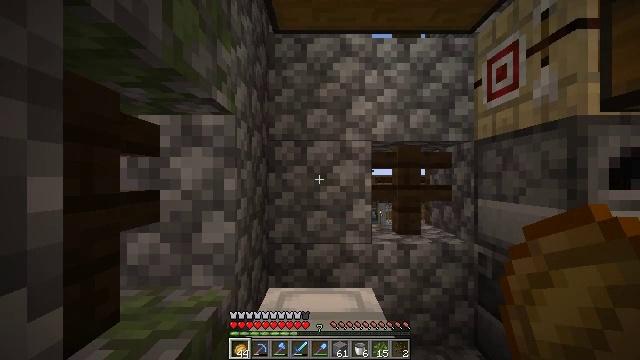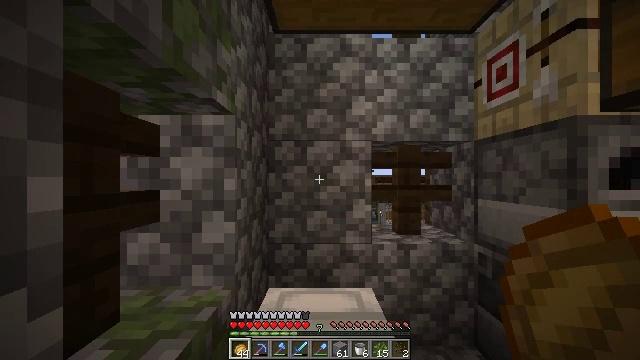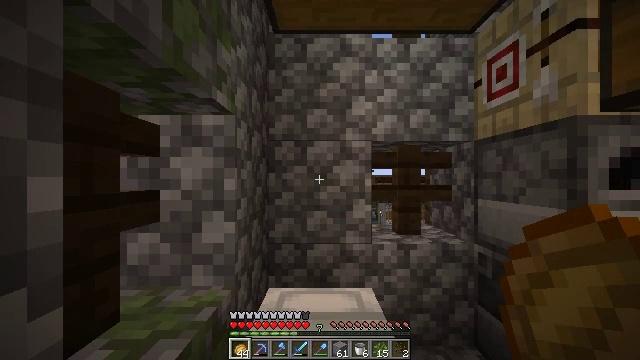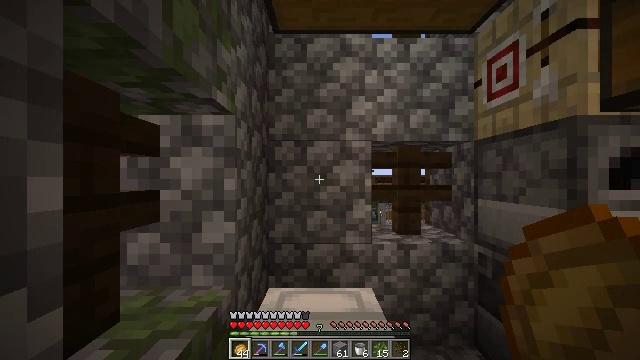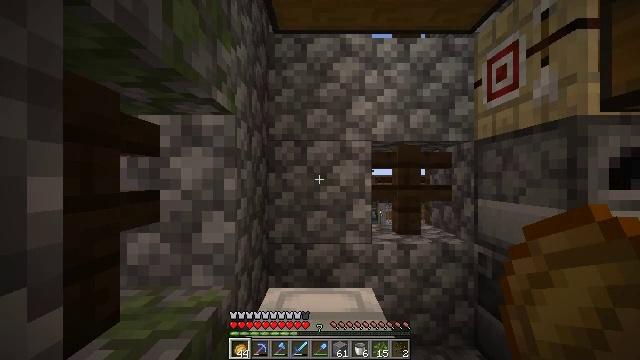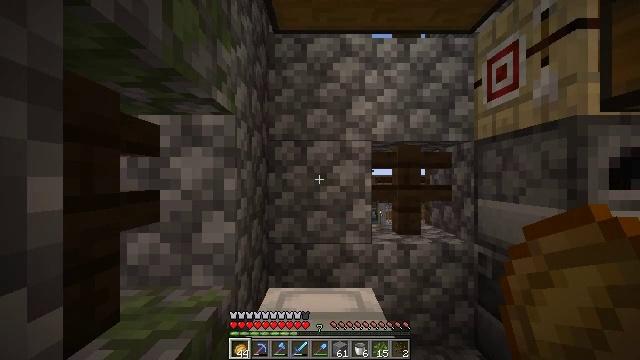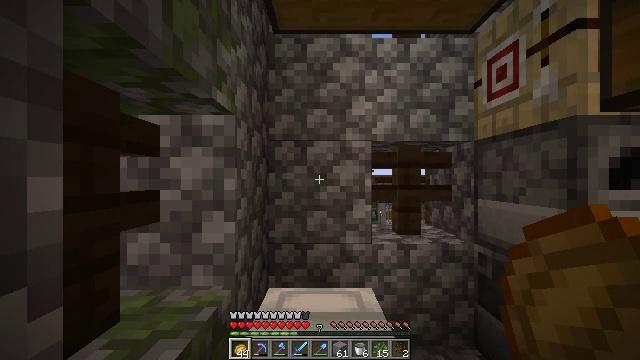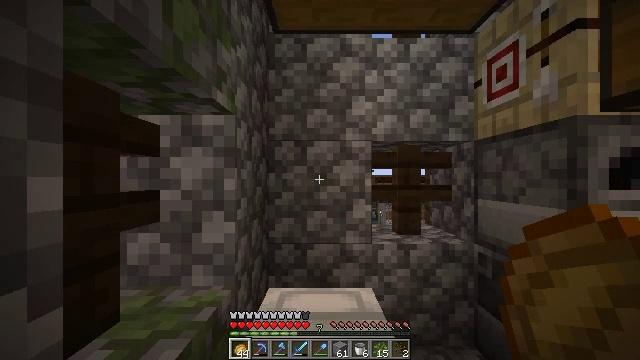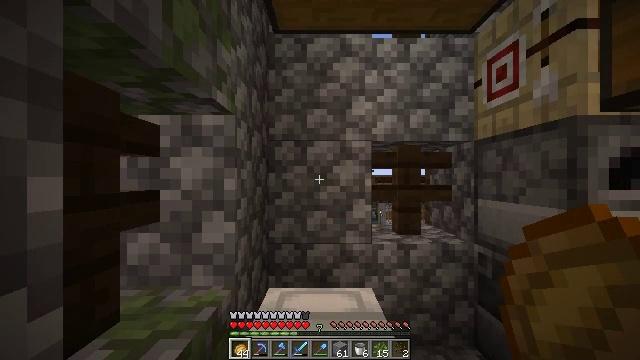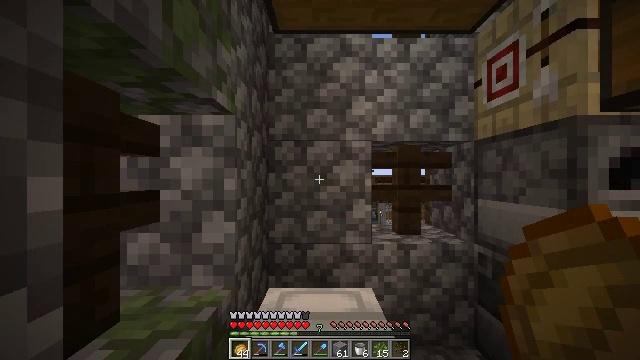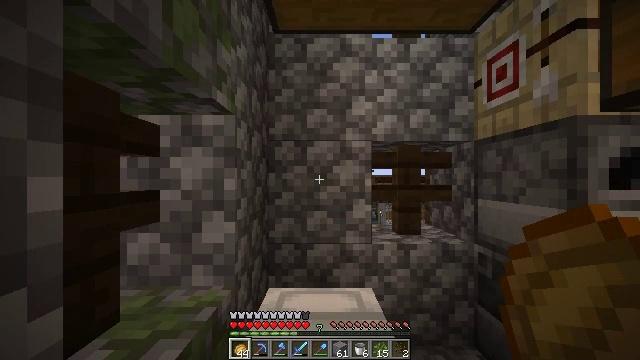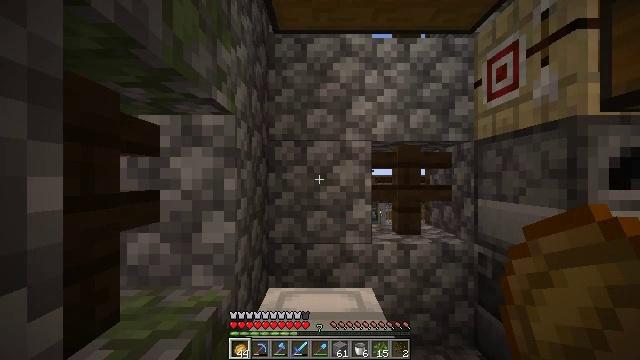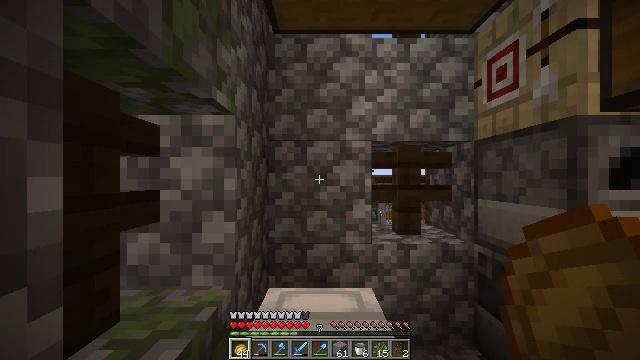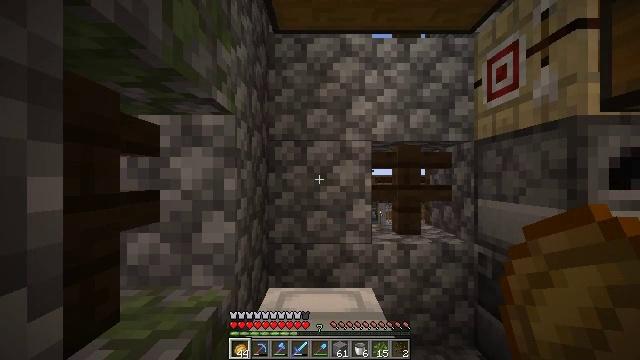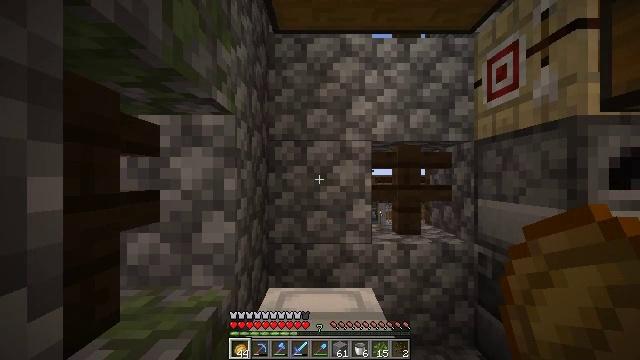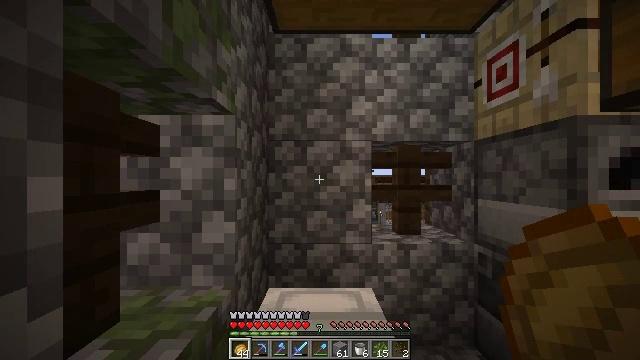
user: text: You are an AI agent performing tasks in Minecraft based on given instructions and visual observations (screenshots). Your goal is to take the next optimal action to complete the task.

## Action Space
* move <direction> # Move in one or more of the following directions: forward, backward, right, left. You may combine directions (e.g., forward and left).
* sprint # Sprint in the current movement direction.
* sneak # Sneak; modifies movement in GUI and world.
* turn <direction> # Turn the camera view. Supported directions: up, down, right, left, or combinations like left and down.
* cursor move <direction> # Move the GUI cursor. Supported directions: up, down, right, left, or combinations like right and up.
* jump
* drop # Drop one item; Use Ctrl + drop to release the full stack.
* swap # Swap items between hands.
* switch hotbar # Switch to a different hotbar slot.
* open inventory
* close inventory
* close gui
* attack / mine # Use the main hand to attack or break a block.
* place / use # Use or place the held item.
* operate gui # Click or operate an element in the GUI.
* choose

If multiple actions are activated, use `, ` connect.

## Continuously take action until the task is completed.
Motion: motion action
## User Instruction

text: Recover the brewing stand by mining it.
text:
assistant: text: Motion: no_op
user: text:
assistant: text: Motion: no_op
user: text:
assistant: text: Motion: no_op
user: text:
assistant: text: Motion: no_op
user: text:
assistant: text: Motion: no_op
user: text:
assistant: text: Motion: no_op
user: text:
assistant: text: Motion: no_op
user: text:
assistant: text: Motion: no_op
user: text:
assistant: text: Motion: no_op
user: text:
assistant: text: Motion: no_op
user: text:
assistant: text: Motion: no_op
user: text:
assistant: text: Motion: no_op
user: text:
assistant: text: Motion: no_op
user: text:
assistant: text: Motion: no_op
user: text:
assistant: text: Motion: no_op
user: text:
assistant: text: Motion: no_op
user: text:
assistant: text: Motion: no_op
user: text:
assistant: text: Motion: no_op
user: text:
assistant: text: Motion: no_op
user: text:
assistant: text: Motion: no_op
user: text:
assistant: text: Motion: no_op
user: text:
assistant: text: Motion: no_op
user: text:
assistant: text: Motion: no_op
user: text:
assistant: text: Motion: no_op
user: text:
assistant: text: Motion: no_op
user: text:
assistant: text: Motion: no_op
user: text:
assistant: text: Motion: no_op
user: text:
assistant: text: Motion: no_op
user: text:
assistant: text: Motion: no_op
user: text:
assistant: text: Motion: no_op